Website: apple-inc
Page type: cart
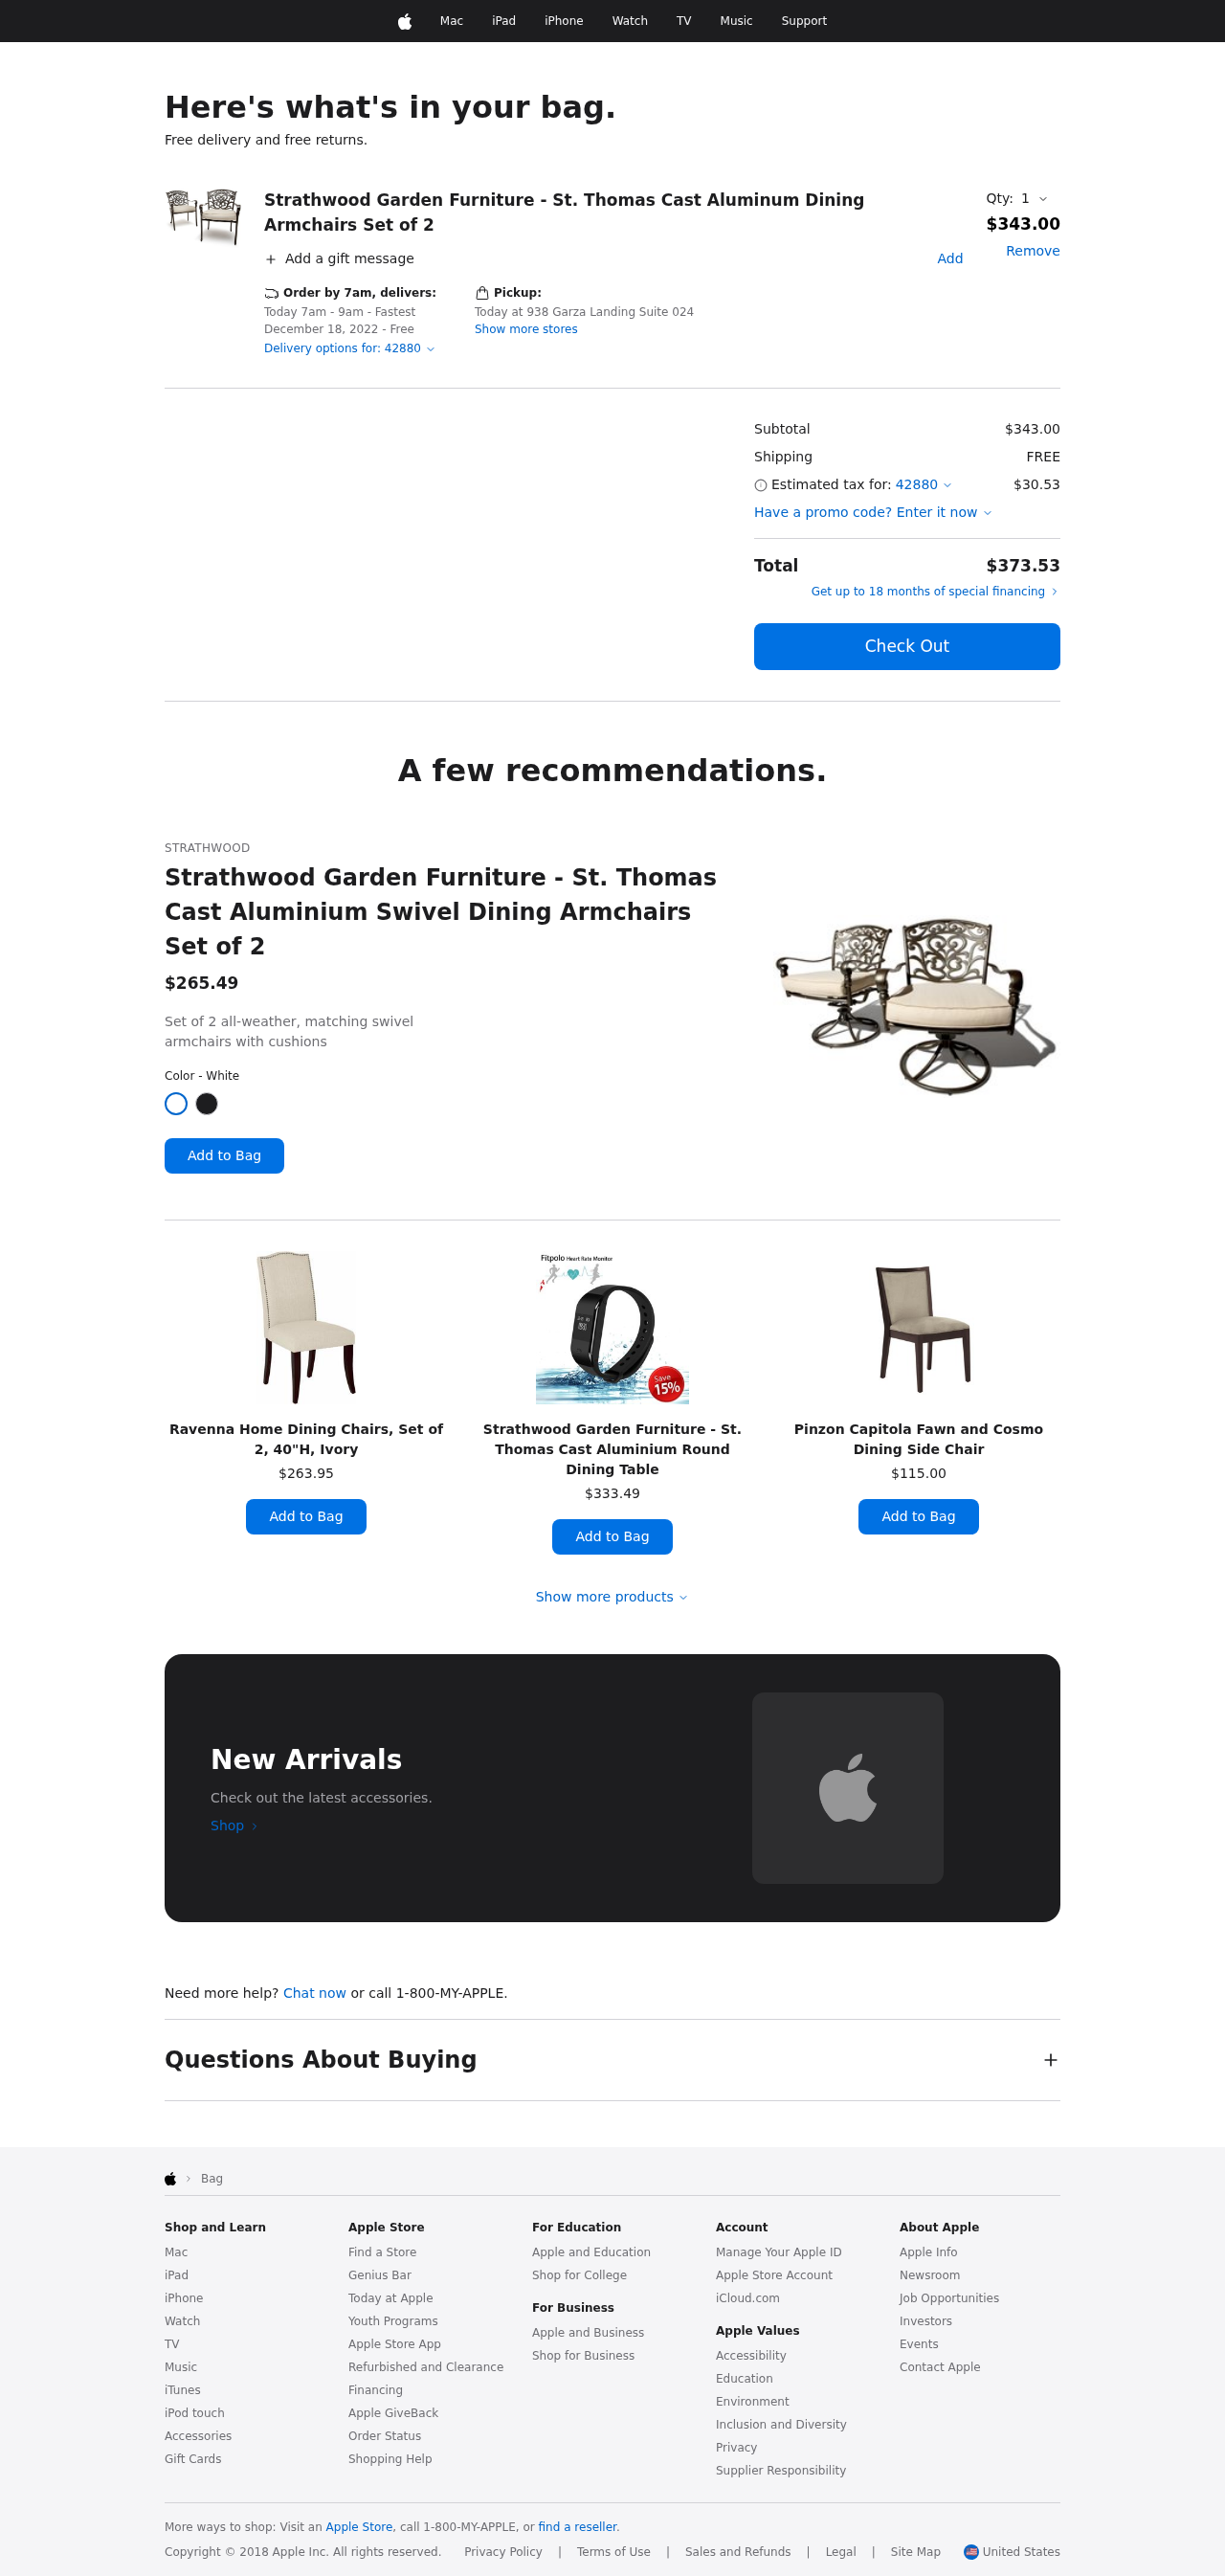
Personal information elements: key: PII_LOCATION1_STREET
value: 938 Garza Landing Suite 024
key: PII_POSTCODE
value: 42880
Product elements: key: PRODUCT1_NAME
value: Strathwood Garden Furniture - St. Thomas Cast Aluminum Dining Armchairs Set of 2
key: PRODUCT1_PRICE
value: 343
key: PRODUCT1_QUANTITY
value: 1
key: PRODUCT2_BRAND
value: Strathwood
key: PRODUCT2_DESC
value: Set of 2 all-weather, matching swivel armchairs with cushions
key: PRODUCT2_NAME
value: Strathwood Garden Furniture - St. Thomas Cast Aluminium Swivel Dining Armchairs Set of 2
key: PRODUCT2_PRICE
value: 265.49
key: PRODUCT3_NAME
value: Ravenna Home Dining Chairs, Set of 2, 40"H, Ivory
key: PRODUCT3_PRICE
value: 263.95
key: PRODUCT4_NAME
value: Strathwood Garden Furniture - St. Thomas Cast Aluminium Round Dining Table
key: PRODUCT4_PRICE
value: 333.49
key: PRODUCT5_NAME
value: Pinzon Capitola Fawn and Cosmo Dining Side Chair
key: PRODUCT5_PRICE
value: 115
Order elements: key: ORDER_SHIPPING_DATE
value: Today 7am - 9am
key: ORDER_DELIVERY_DATE
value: December 18, 2022
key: ORDER_SUBTOTAL
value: $343.00
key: ORDER_SHIPPING_COST
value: FREE
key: ORDER_TAX
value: $30.53
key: ORDER_TOTAL
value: $373.53